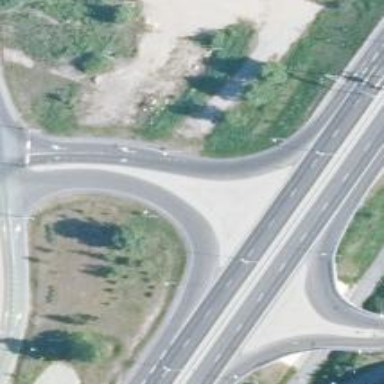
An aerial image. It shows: Trunk link highway with tertiary functional class.